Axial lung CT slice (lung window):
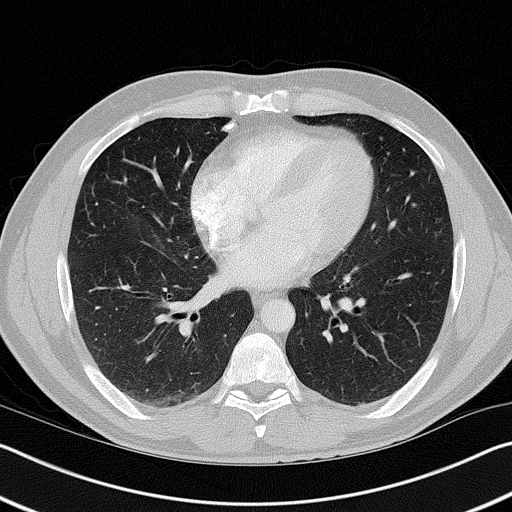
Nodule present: yes
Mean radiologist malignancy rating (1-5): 1